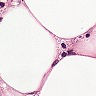
Metastatic tissue present: yes